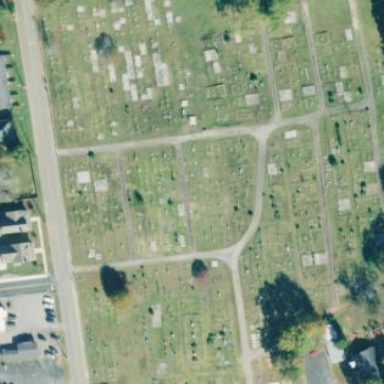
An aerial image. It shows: Cemetery.